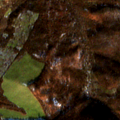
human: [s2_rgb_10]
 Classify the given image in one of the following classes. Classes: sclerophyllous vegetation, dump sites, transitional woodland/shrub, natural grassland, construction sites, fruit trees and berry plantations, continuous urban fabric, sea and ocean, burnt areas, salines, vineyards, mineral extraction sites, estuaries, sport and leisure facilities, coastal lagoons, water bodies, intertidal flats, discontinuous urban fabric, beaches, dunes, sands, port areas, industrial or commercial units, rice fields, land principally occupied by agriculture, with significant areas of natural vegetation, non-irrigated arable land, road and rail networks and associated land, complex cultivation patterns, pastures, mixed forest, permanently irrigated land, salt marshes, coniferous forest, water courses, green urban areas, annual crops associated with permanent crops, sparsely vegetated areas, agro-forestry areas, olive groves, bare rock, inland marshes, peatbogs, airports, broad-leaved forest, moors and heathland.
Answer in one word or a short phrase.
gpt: pastures, complex cultivation patterns, broad-leaved forest, transitional woodland/shrub